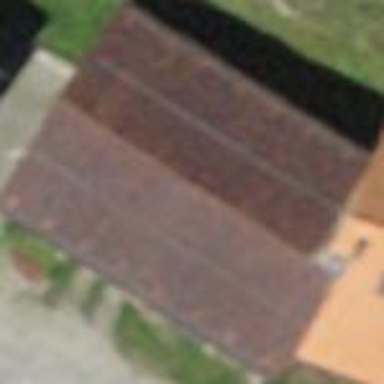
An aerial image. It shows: Shed.